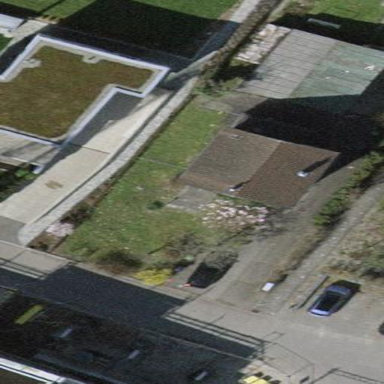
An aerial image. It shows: Detached building.